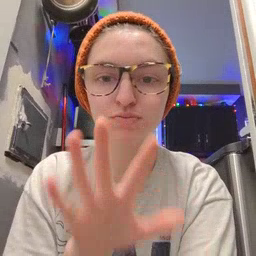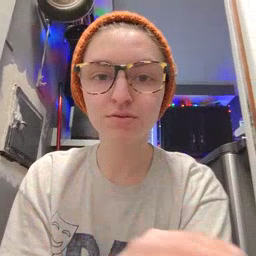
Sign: blow